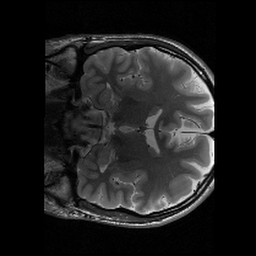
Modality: T2w
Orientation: coronal
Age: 26
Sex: male
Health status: healthy
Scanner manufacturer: siemens
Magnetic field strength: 3 T
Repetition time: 6 s
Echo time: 0.064 s